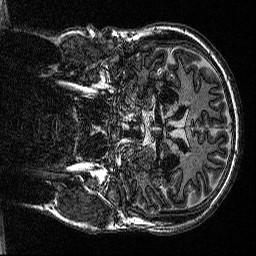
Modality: MP2RAGE
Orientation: coronal
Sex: male
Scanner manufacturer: siemens
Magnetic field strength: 3 T
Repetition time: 5 s
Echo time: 0.00292 s